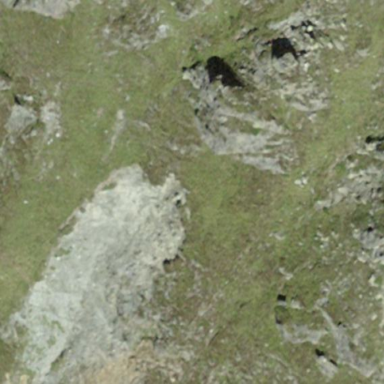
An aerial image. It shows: Landscape of bare rock.